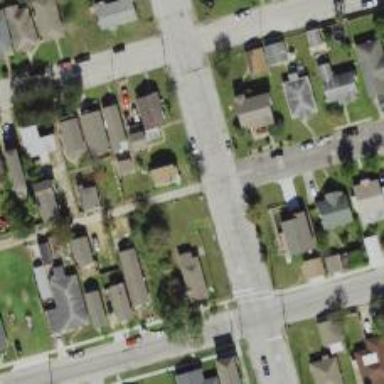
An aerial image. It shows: Alley classified as service road.